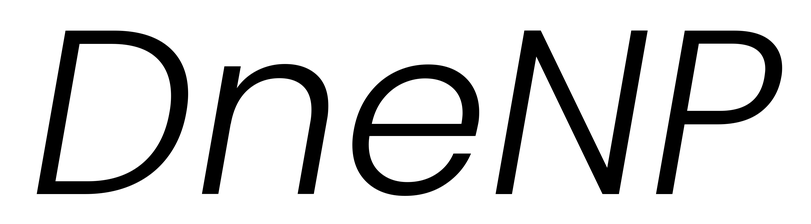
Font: Poppins-LightItalic